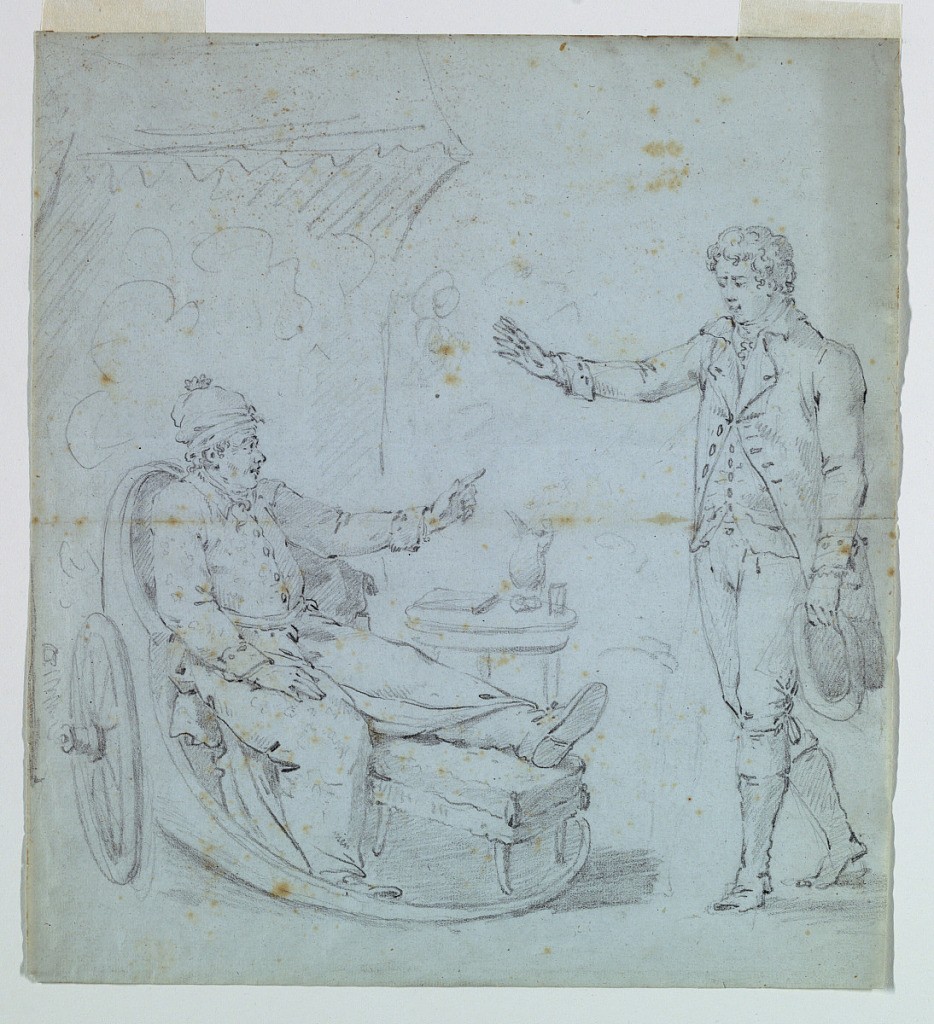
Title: Sketch for a Cartoon for a Cotton Printing: Robinson Crusoe
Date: probably after 1810
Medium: Graphite on paper
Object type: Drawing
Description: Robinson Crusoe is received by his sick father after his long absence. Crusoe, shown as a youth, takes leave of his aged, gouty father, who reclines in a wheelchair, his left leg propped up.